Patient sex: M
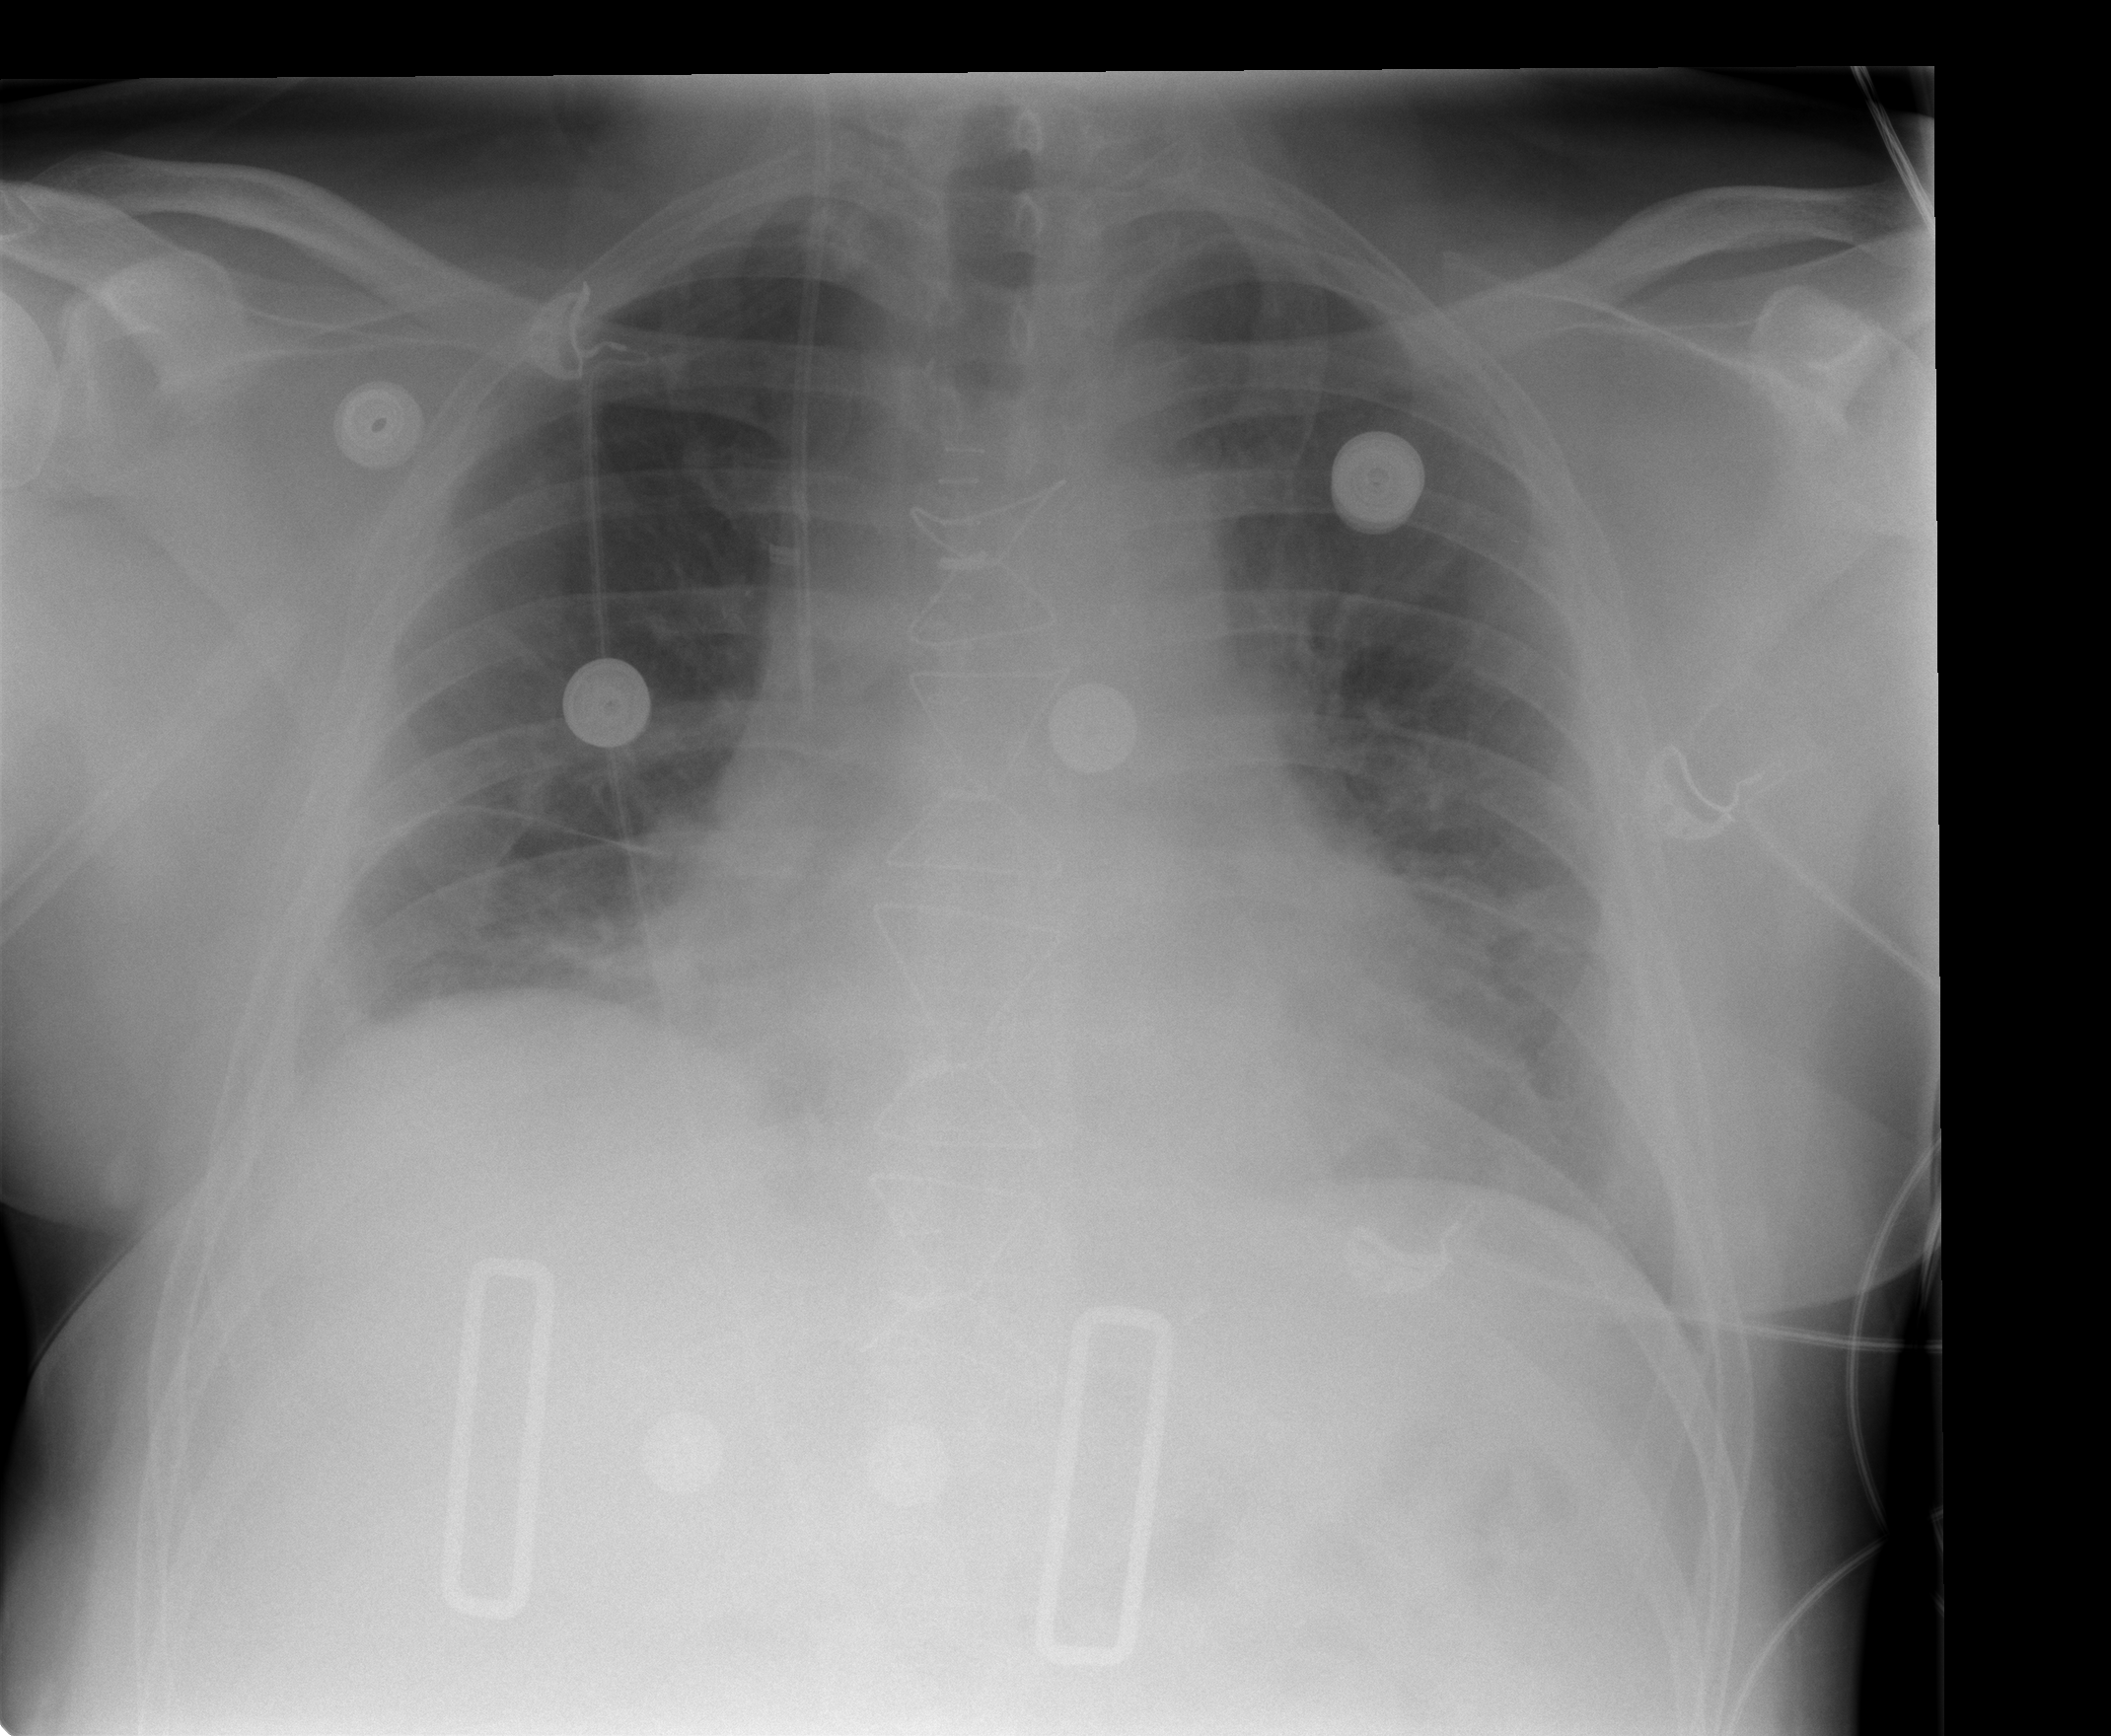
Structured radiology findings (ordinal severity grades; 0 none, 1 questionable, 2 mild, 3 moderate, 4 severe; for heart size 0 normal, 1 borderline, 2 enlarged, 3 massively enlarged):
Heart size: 2
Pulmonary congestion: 0
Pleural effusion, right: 2
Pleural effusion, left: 1
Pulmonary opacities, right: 2
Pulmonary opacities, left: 1
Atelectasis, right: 2
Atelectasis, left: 2